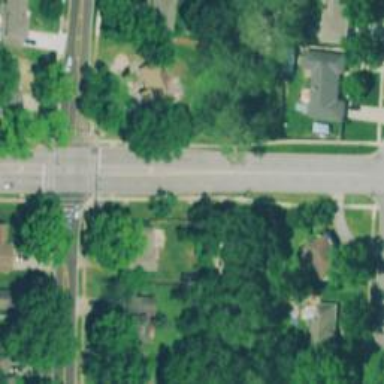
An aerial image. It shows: Road with dash markings.